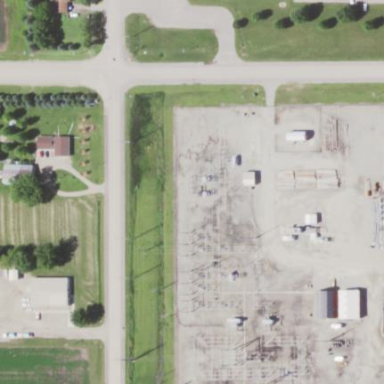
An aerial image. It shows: Substation surrounded by fence.